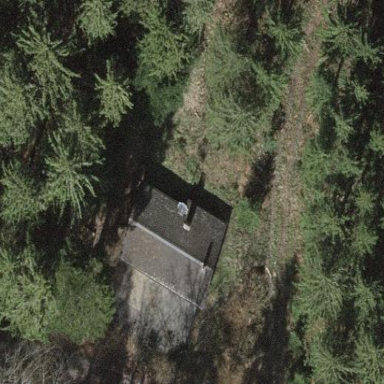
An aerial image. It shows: Wilderness hut in building.